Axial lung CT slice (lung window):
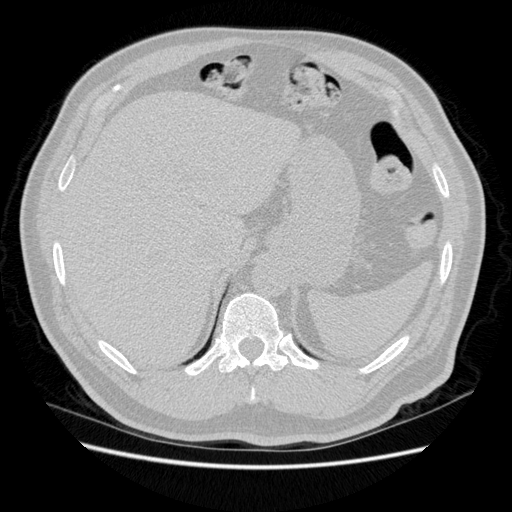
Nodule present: no